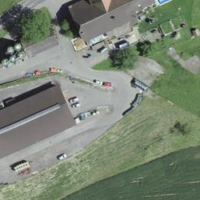
EUNIS habitat code: 55
Species observed at this site:
Aegopodium podagraria